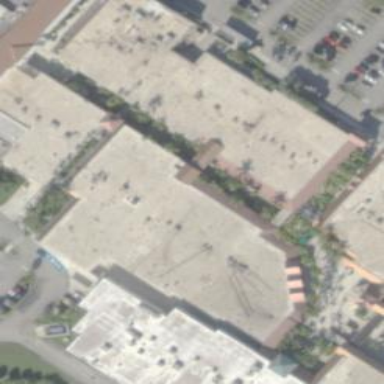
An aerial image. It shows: Retail building.